Question: I am new to Python from C and Matlab. I am creating a script which produces a log-probability (log yaxis- probability xaxis) plot for flood frequency analysis. I am using the following Stackoverflow solution for the xaxis probability scaling:
<URL>
This solution works great for the xaxis. However, when I scale the yaxis as log10, the yaxis labels disappear. Here is the code used to create the plot; the 'probability' call refers to the probability axis scaling using the above mentioned Stackoverflow solution:
'''
# Step 1: load the needed pacakages
import numpy as np
import matplotlib.pyplot as plt
from numpy import ma
from matplotlib import scale as mscale
from matplotlib import transforms as mtransforms
from scipy.optimize import curve_fit
# Step 2: Load up some files and specify variables
# I have not included this part of the code b/c it works fine
# Step 3: Execute the xaxis proability scaling code referenced above
# Step 4: Create a figure
fig = plt.figure(1)
# Call the firts subplot
ax = fig.add_subplot(2,1,1)
# Create the first subplot
scatter, = ax.plot(NE,Floods,'mo')
# Grab the axes
ax = plt.gca()
# Set the axis lables
ax.set_ylabel('Discharge in CMS')
ax.set_xlabel('Non-exceedance Probability')
#Adjust the yaxis format
ax.set_yscale('log')
ax.set_ylim((0.01, 1000))
plt.tick_params(axis='y', which='major')
ax.yaxis.set_major_locator(FixedLocator([0.1,1,10,100,1000]))
# Specify the xaxis tick labels
points = np.array([0.1,1,2,5,10,20,30,40,50,60,70,80,90,95,99,99.9])
# Set the x-axis scale, labels and format
ax.set_xscale('probability', points = points, vmin = .01)
xlabels=points
ha = ['right', 'center', 'left']
ax.set_xticklabels(xlabels, rotation=-90, ha=ha[1])
# Specify no grid
plt.grid(False)
# Show the plot
plt.show()
'''
Here is what the resulting figure looks like - note the lack of yaxis ticks or tick labels:

Any help that could be provided would be greatly appreciated. Thanks.
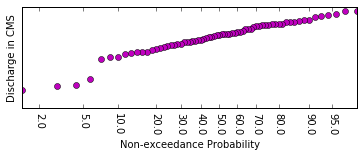
Answer: Thanks to ImportanceOfBeingErnest. I found a workable solution at the suggested link:
<URL>
The code modification was to replace the FixedLocator call, and the call above it, with a call to setting the yticks, and the Formatter. Here is the original and modified code
Original code:
'''
#Adjust the yaxis format
ax.set_yscale('log')
ax.set_ylim((0.01, 1000))
plt.tick_params(axis='y', which='major')
ax.yaxis.set_major_locator(FixedLocator([0.1,1,10,100,1000]))
'''
Here is the modified code:
'''
#Adjust the yaxis format
ax.set_yscale('log')
ax.set_ylim((0.01, 1000))
ax.set_xticklabels(["0.01", "0.1", "1", "10", "100", "1000"])
ax.get_xaxis().set_major_formatter(plt.ticker.ScalarFormatter())
'''
Here is the resulting figure with the modified code:
<URL>
The question has been answered. Thanks Again.